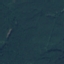
Land use / land cover class: Forest